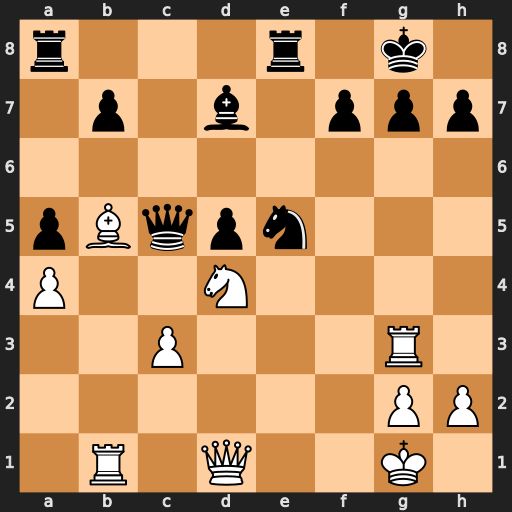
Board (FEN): r3r1k1/1p1b1ppp/8/pBqpn3/P2N4/2P3R1/6PP/1R1Q2K1
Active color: w
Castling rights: -
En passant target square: -
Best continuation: Bxd7 Nxd7 Qg4 g6 Qxd7